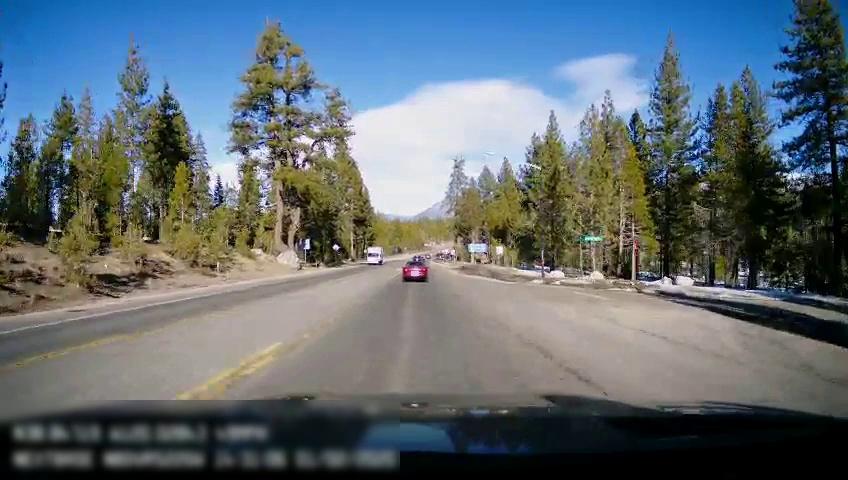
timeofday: Day
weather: Sunny
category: Drivable Space
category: Vehicles | Car
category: Vehicles | SUV
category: Vehicles | Other LV
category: Lanes | Opposite Lane
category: Lanes | Current Lane
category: Lanes | Opposite Lane
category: Traffic | Signs
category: Traffic | Signs
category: Traffic | Signs